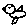
Label: bird